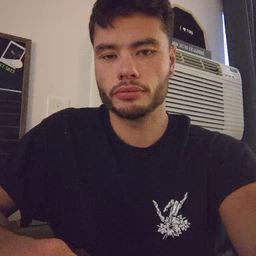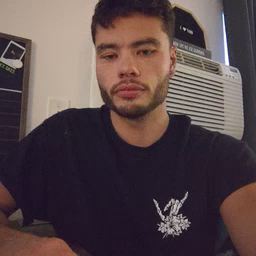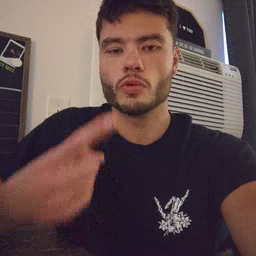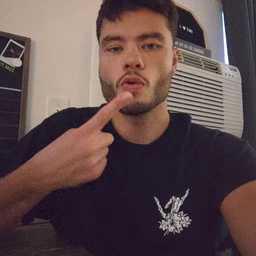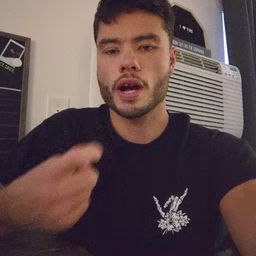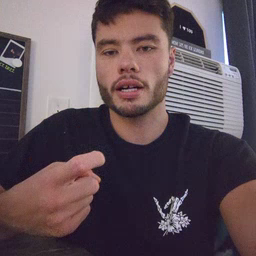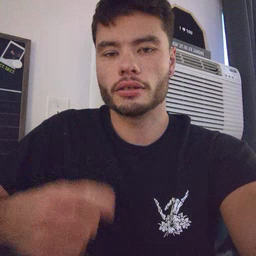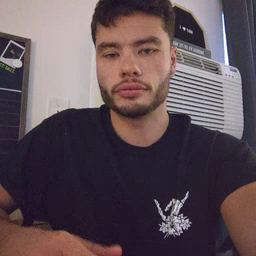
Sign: red